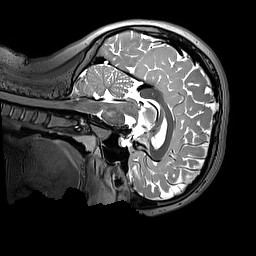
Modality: T2w
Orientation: sagittal
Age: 11
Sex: male
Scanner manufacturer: siemens
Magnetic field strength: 3 T
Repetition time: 3.2 s
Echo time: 0.408 s